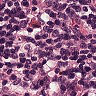
Metastatic tissue present: no